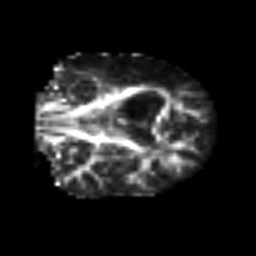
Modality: FA
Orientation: coronal
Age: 50
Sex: male
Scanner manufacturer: siemens
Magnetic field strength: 3 T
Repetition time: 6.1 s
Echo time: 0.101 s